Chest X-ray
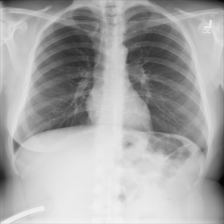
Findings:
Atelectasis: negative
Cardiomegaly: negative
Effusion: negative
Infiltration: negative
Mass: negative
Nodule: negative
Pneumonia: negative
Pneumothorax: negative
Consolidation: negative
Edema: negative
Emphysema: negative
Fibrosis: negative
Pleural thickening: negative
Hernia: negative